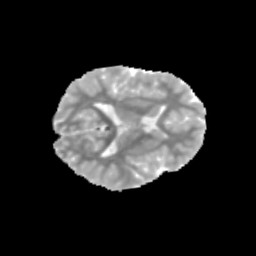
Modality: MD
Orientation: axial
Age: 10
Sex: male
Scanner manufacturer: siemens
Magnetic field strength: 3 T
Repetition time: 3.8 s
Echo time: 0.07 s